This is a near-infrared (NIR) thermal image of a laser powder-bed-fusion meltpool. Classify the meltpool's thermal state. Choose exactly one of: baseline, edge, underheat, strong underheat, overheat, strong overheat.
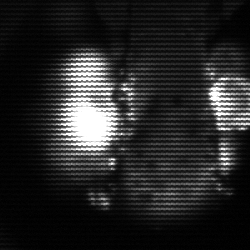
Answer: strong underheat